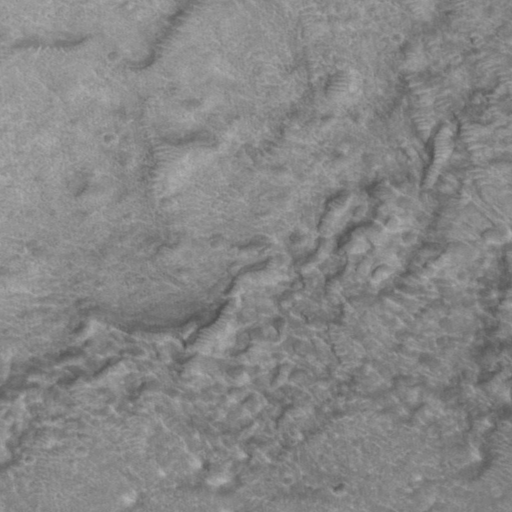
Classes present: Background